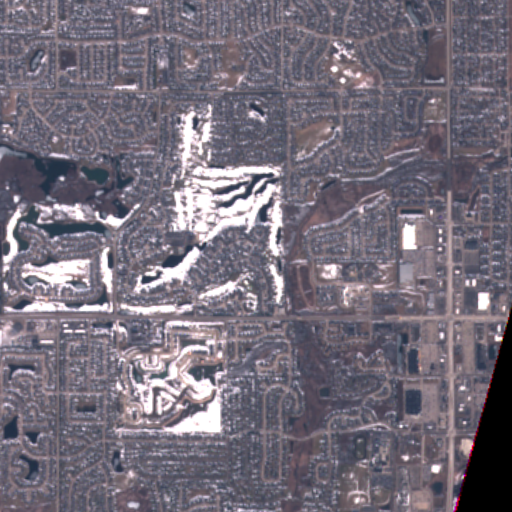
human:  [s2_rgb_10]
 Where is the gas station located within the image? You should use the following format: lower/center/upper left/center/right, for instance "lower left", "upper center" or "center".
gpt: The gas station is located in the center right of the image.
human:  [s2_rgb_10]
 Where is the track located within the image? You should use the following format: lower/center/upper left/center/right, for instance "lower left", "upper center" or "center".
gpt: The track is located in the lower right of the image.
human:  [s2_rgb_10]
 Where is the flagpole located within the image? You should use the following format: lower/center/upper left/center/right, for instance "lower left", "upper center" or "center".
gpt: The flagpole is located in the center right of the image.
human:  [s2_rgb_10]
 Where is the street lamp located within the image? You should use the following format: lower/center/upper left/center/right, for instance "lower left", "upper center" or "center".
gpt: The street lamp is located in the lower right of the image.
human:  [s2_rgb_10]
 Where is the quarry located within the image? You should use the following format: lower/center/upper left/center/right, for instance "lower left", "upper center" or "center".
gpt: There is no quarry in the image.